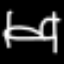
Label: bed